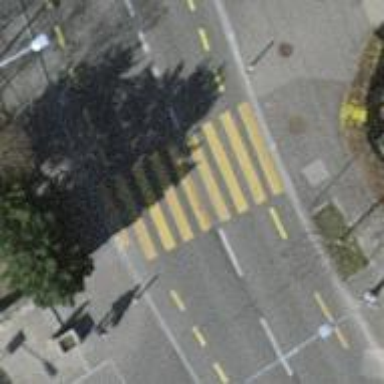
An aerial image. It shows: Uncontrolled zebra crossing on footway.